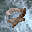
Label: 7